Question: I am trying to implement a split view controller using storyboards & swift on MacOS:

For some reason only the right side shows up. Any ideas ?
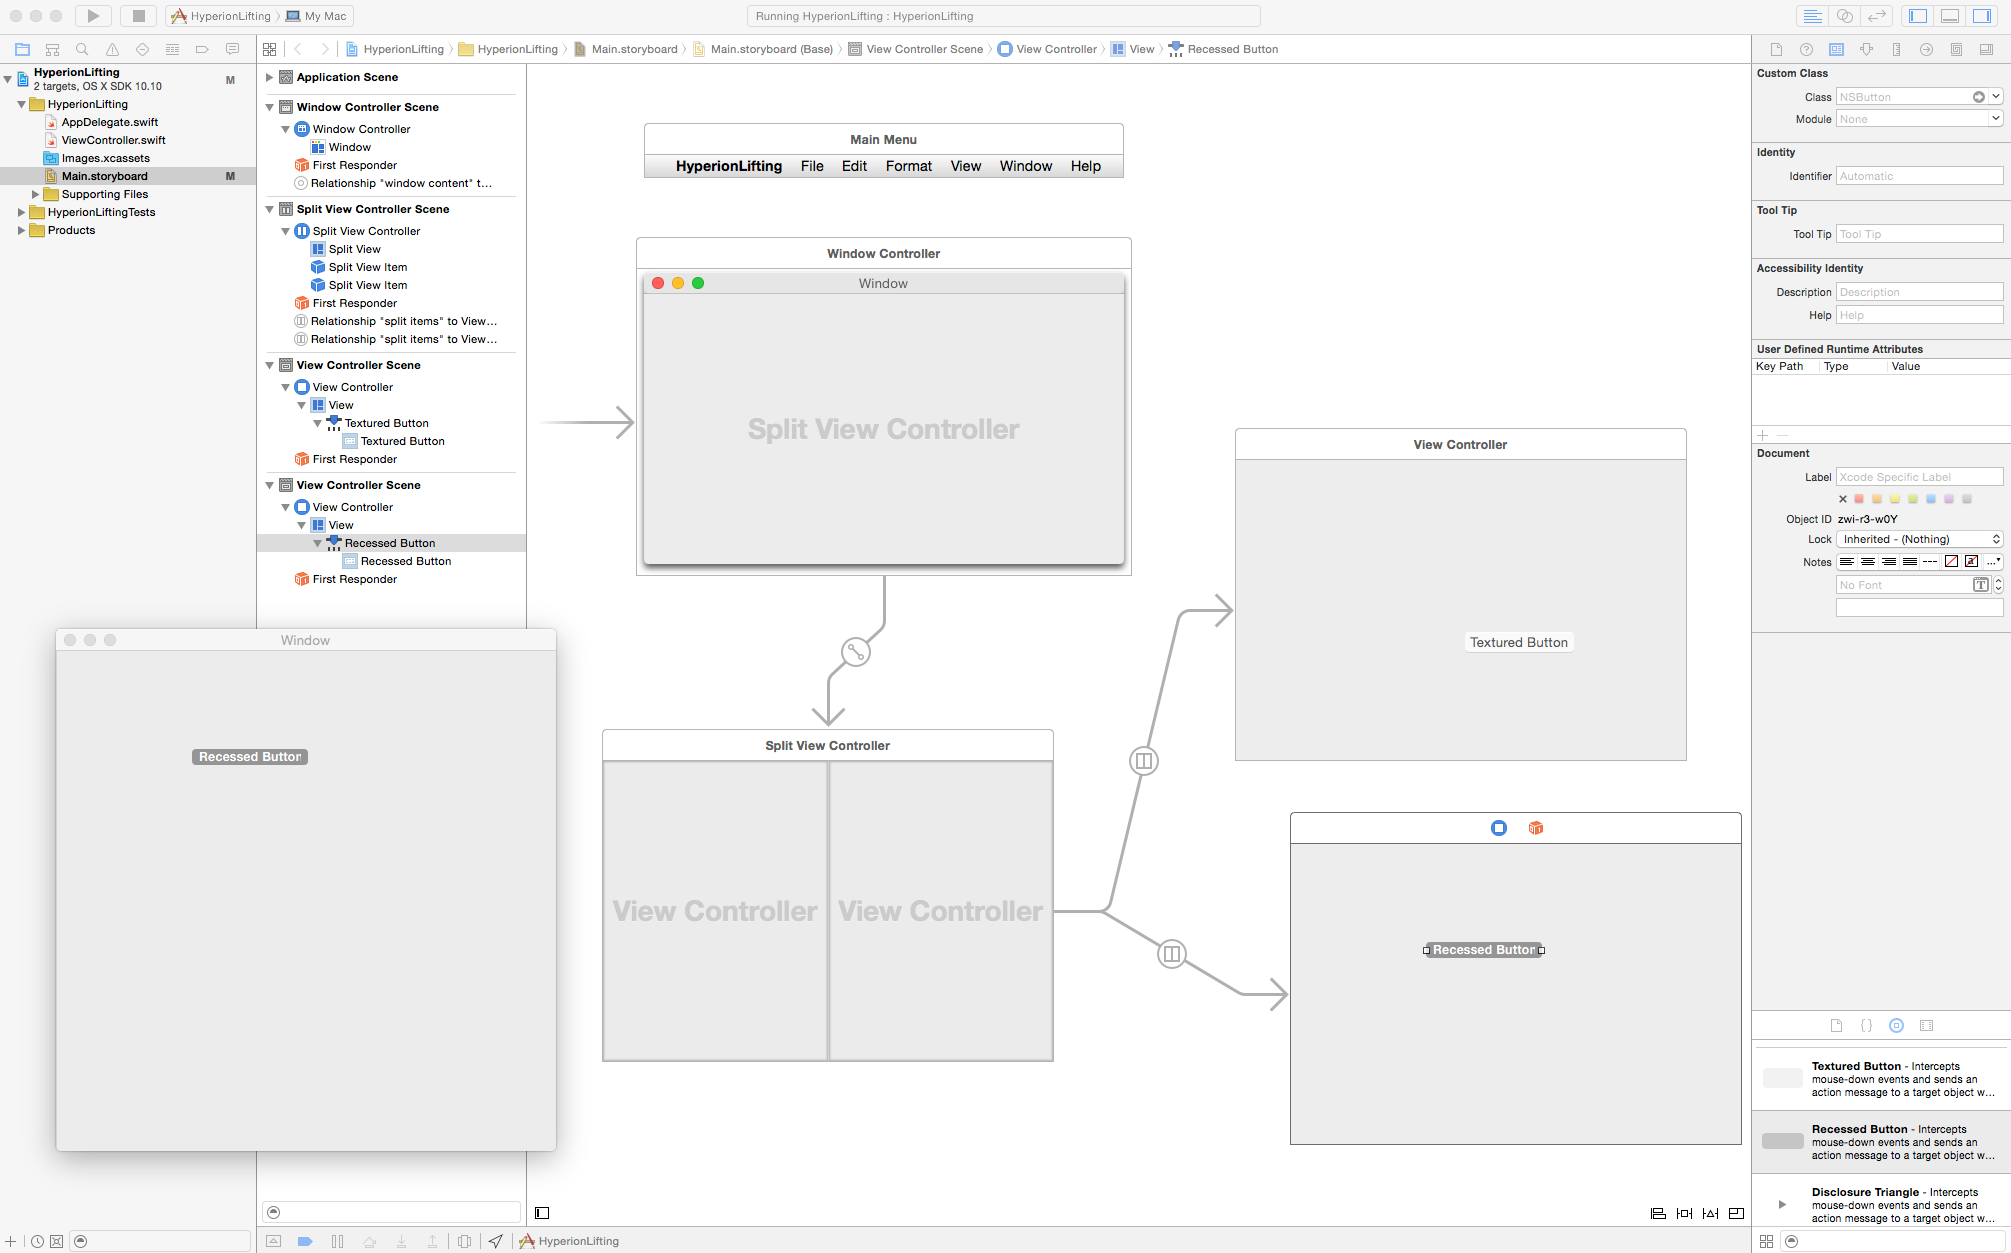
Answer: It's actually a window size issue. As it is undefined it push the left side out of view. Just place the cursor on the left side and drag to show the left view.

Hope it helps.
---
It's actually a window size issue. It looks like that the push one side out of view by default. Conversely, I was able to view the two panes correctly using the inserted into a view controller.

I'll be checking for information about this issue in the latest WWDC:
<URL>
<URL>
---
After minute 07:00 of the first screencast I got what was going on. Take a look at the screenshot below:
1. Make the Split View Controller as wide as the main window.
2. Resize the Split View Items.
3. Click on the items with the right most Split View Item, add Missing Constraints from the Pin pop up menu.

> It may take few tries before you get it right. I tested it three times and it did work.